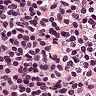
Metastatic tissue present: no